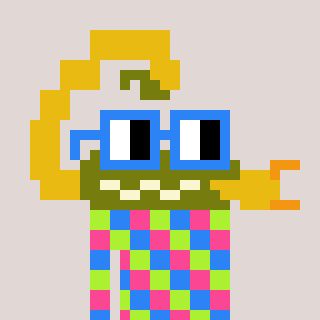
a pixel art character with square blue glasses, a scorpion-shaped head and a purple-colored body on a warm background